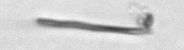
Label: fiber_TAG_external_detritus